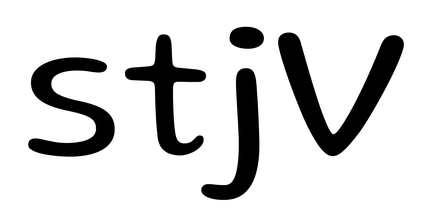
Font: Gluten_Light